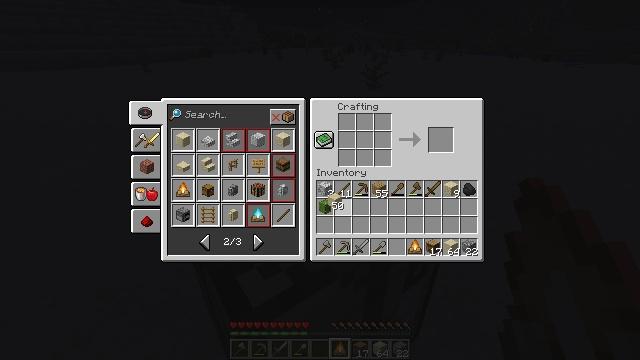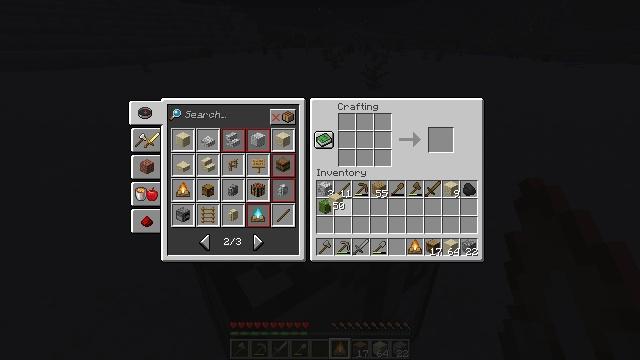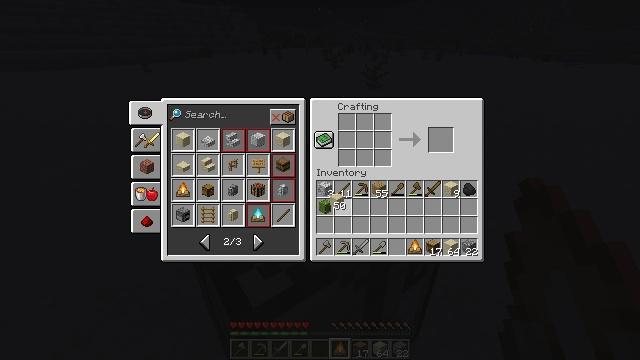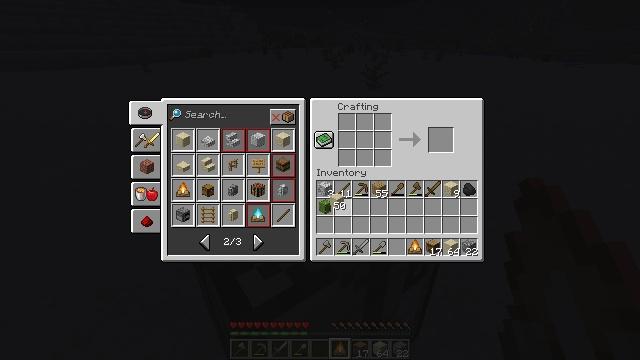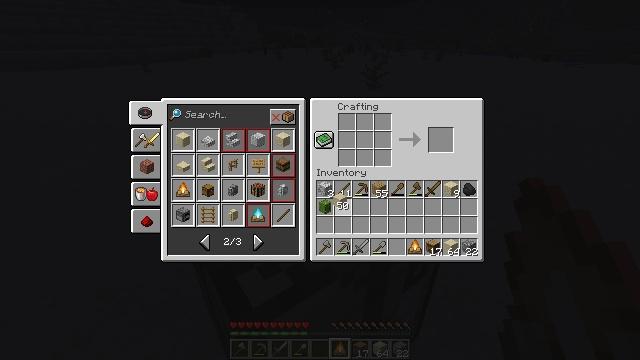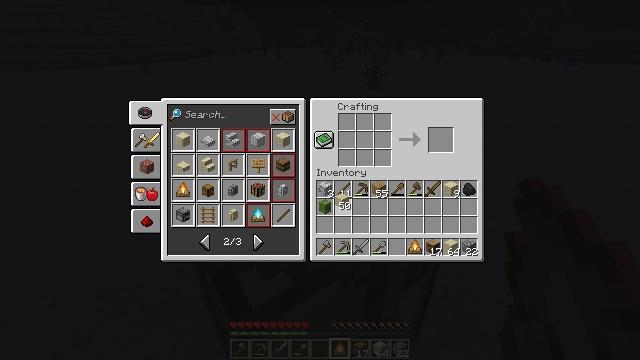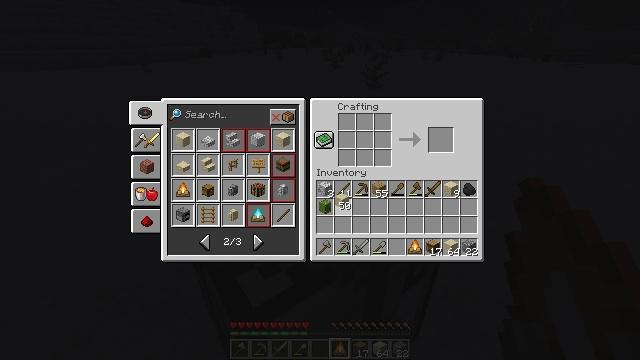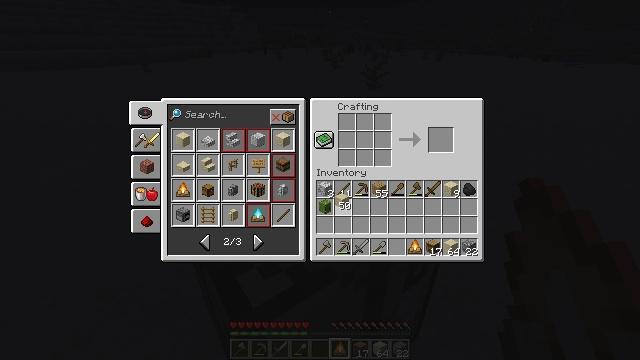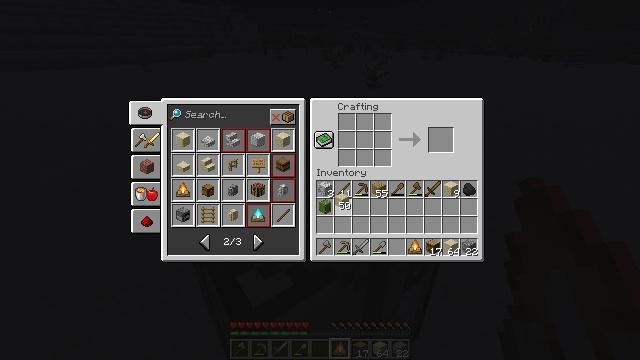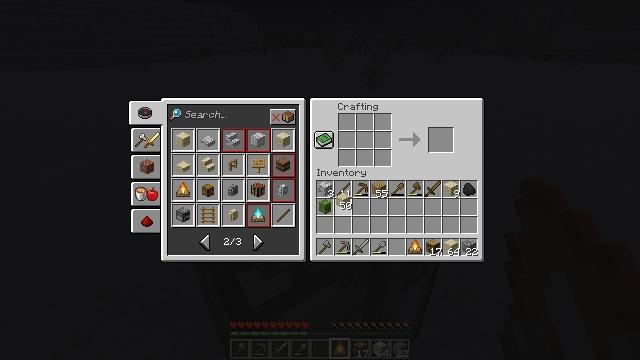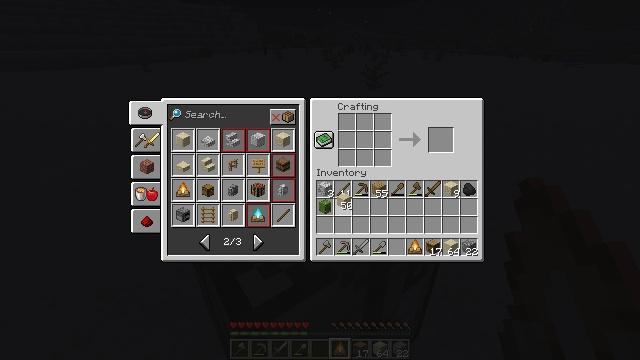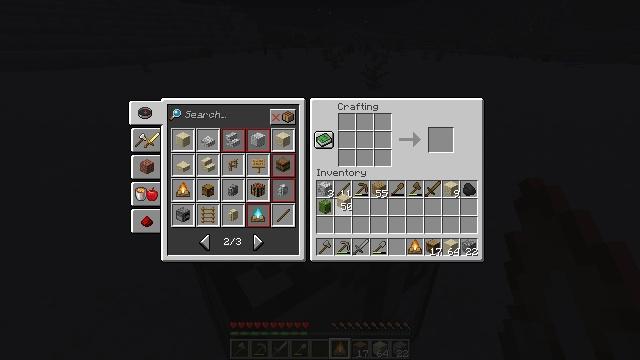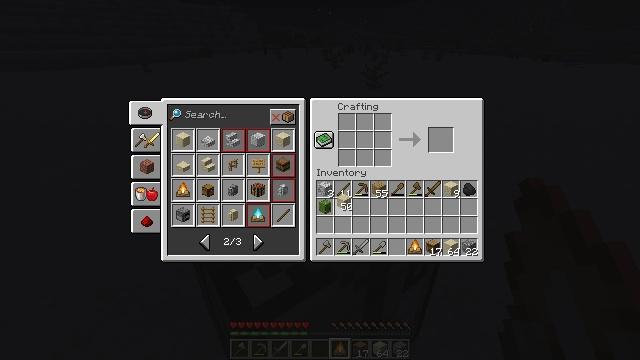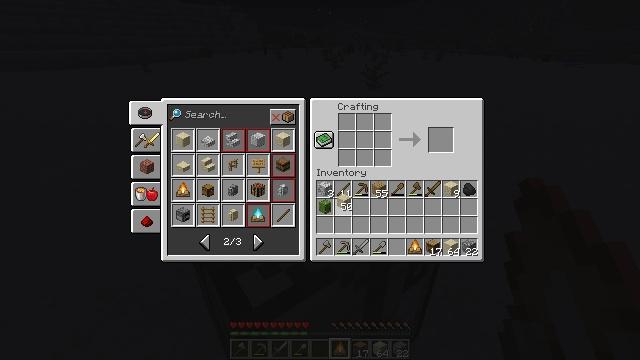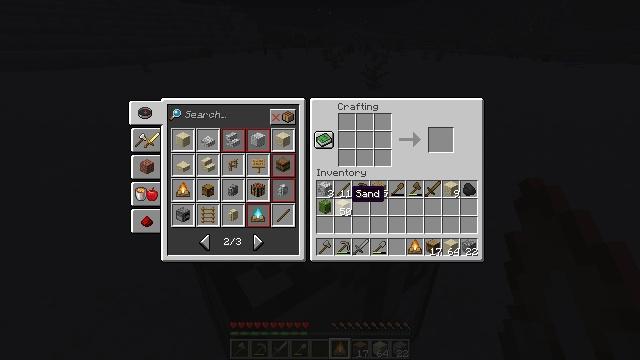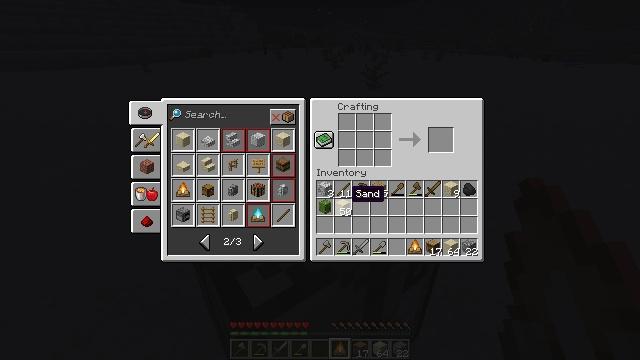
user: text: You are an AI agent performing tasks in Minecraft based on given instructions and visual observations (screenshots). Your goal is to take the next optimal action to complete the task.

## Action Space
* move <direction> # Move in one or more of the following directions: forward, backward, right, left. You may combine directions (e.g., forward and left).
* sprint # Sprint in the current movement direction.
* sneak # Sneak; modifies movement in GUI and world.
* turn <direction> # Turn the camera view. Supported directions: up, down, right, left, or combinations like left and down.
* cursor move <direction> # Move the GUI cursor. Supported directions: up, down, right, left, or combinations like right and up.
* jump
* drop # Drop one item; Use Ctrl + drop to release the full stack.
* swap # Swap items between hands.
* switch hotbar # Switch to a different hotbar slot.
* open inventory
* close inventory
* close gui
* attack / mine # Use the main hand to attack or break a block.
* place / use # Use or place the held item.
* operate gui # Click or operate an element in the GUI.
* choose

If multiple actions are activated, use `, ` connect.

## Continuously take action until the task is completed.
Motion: motion action
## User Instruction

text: drop campfire
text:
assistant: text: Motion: no_op
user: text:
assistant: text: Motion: no_op
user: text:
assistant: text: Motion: no_op
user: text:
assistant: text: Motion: no_op
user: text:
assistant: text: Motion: no_op
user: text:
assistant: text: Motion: no_op
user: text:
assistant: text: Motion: no_op
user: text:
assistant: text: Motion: no_op
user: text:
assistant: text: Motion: no_op
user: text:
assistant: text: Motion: no_op
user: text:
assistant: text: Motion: no_op
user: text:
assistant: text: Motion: operate gui
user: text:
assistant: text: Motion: operate gui
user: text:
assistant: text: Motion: operate gui
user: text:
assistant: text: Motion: no_op
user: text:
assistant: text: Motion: no_op
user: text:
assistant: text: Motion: no_op
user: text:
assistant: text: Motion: no_op
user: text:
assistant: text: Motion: no_op
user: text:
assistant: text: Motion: no_op
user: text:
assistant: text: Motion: no_op
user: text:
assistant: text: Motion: cursor move right
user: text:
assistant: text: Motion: cursor move right
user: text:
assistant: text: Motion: no_op
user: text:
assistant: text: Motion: no_op
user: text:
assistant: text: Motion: no_op
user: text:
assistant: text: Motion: no_op
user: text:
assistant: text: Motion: cursor move right
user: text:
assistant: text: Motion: cursor move right
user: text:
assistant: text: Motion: no_op